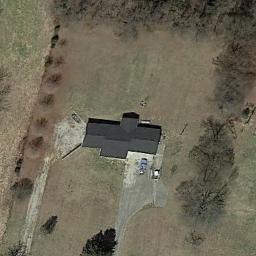
Label: residential